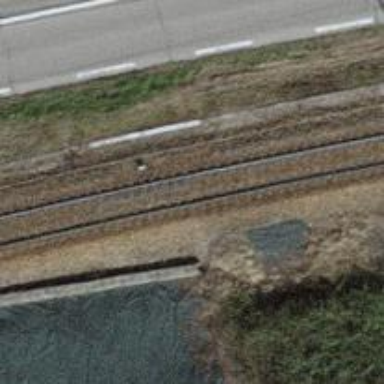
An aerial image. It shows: Railway with electrified contact lines.